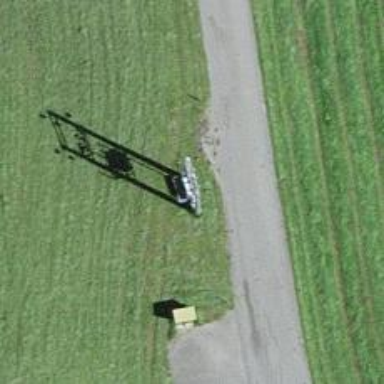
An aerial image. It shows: Distribution transformer on power pole.